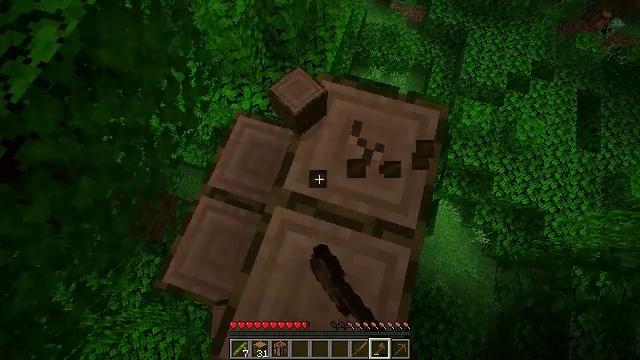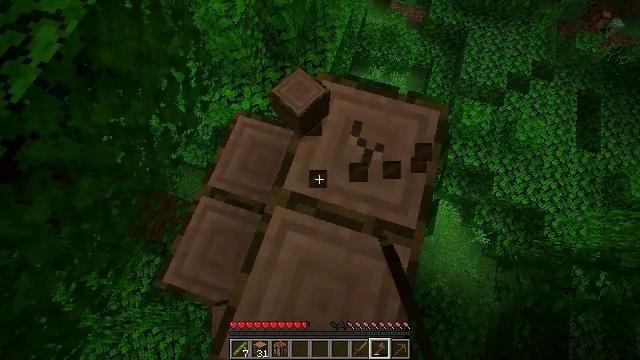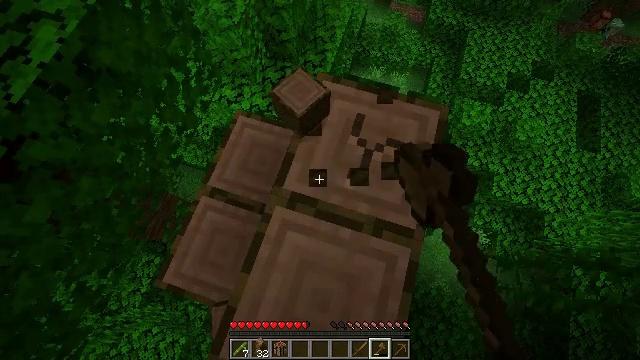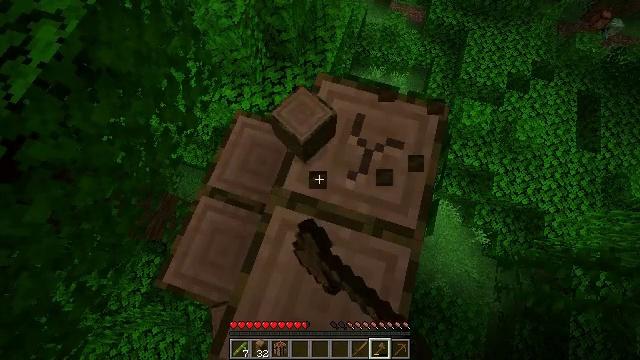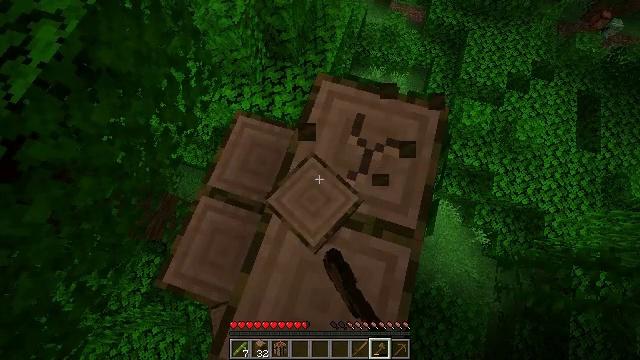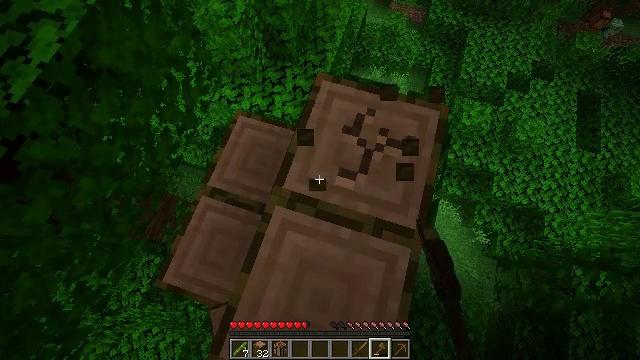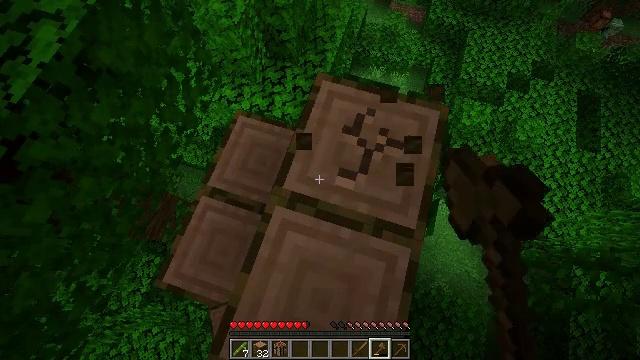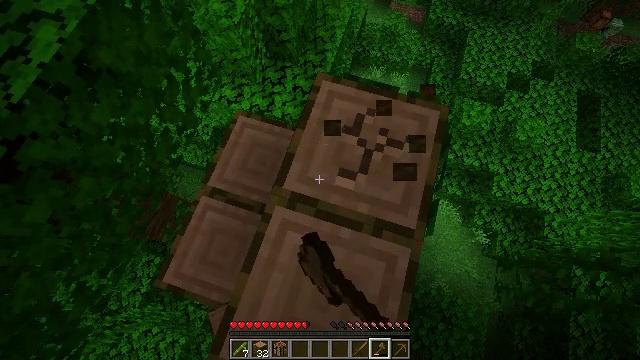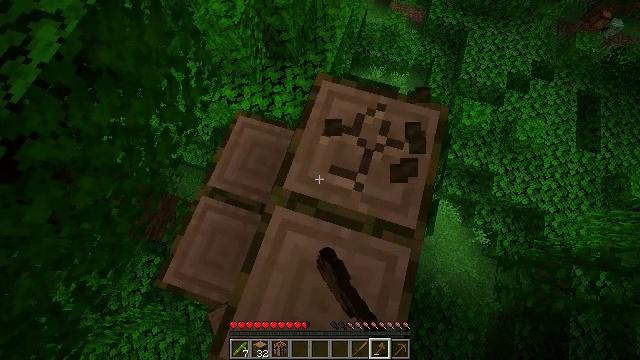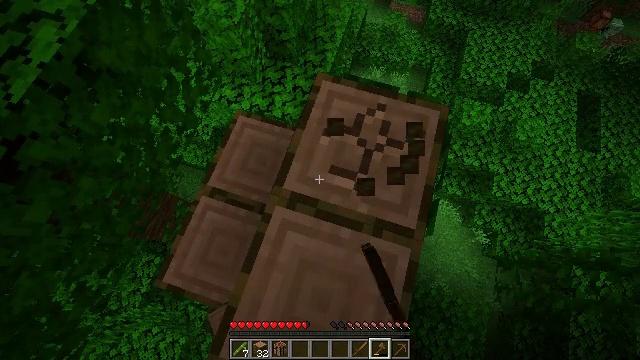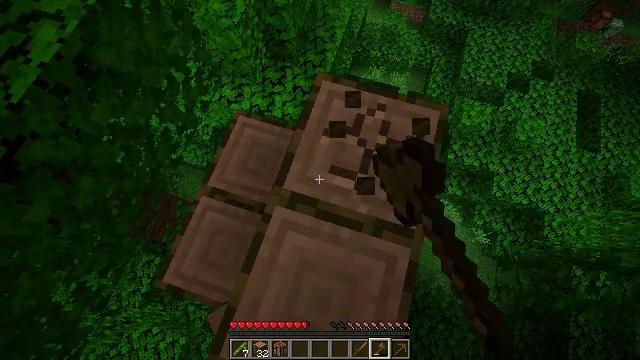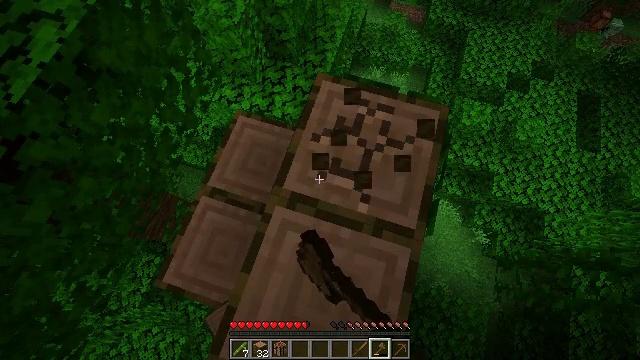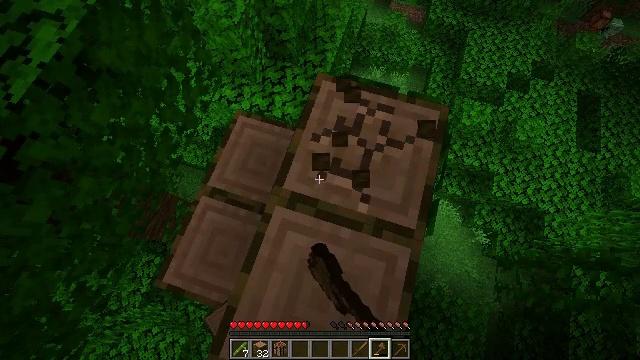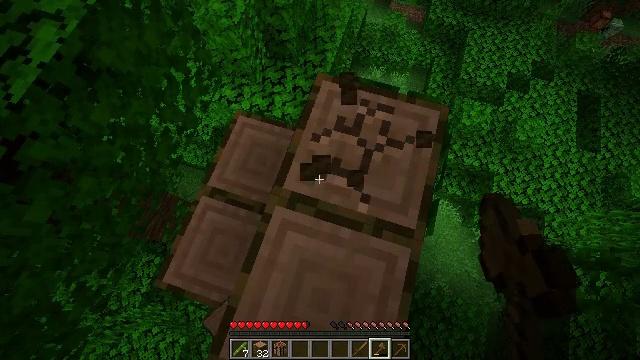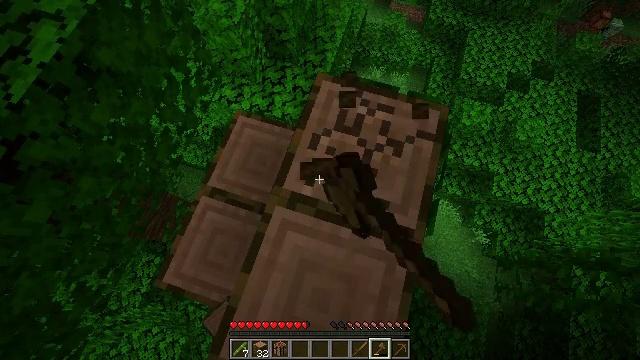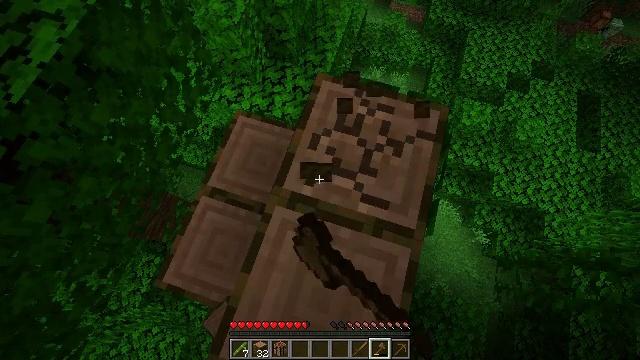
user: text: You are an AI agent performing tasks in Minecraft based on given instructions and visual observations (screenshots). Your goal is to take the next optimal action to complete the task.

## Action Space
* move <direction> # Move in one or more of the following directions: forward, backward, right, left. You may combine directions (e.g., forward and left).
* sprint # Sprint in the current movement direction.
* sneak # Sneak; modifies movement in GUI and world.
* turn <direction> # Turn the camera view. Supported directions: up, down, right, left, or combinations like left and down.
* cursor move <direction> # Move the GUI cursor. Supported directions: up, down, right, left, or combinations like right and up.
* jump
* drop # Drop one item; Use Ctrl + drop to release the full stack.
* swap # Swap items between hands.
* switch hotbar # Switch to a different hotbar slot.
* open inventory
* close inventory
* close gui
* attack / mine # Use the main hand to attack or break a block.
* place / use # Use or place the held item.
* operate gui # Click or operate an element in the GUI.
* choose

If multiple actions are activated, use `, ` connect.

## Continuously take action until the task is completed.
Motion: motion action
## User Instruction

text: Collect the jungle log for building.
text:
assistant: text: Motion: attack / mine
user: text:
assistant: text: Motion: attack / mine
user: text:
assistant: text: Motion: attack / mine
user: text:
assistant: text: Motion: attack / mine
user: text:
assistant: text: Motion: attack / mine
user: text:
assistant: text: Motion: attack / mine
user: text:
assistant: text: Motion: attack / mine
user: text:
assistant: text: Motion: attack / mine
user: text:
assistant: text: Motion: attack / mine
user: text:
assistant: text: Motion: attack / mine
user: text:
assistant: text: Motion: attack / mine
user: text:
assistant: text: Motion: attack / mine
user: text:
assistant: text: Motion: attack / mine
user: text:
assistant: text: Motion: attack / mine
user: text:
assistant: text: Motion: attack / mine
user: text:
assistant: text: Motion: attack / mine
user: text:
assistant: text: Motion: attack / mine
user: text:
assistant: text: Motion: attack / mine
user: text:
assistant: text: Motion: attack / mine
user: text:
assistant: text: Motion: attack / mine
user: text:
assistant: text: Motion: attack / mine
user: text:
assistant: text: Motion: attack / mine
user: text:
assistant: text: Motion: attack / mine
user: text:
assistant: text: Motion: attack / mine
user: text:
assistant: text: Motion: attack / mine
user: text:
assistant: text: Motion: attack / mine
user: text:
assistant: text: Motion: attack / mine
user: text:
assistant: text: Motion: attack / mine
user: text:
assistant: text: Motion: attack / mine
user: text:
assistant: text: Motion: attack / mine